Interaction volume radius: 10 \u00c5
Interaction volume height: 15 \u00c5
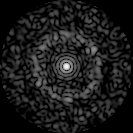
Disorder parameter: 0.8192